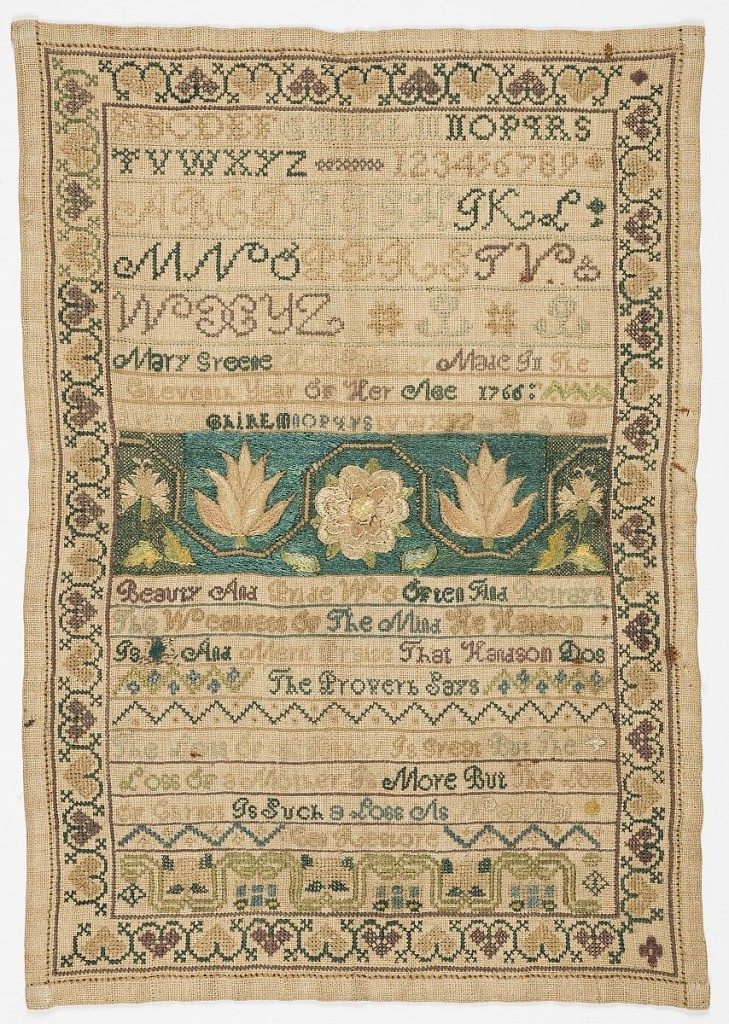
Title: Sampler
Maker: Mary Greene, American
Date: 1766
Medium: silk embroidery on linen foundation Technique: embroidered in cross, satin, stem and back stitches on plain weave foundation
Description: A wide floral border with a dark blue ground divides the sampler in two. Above, alphabets, numerals and an inscription:

Mary Green Her Sampler Made in the Eleventh Year of Her Age 1766

Below, a verse:

Beauty and Pride We Often Find
Betrays the weakness of the Mind
He hansom [sic] is and merist prais [sic]
That Handsom dos the proverb Says

The loss of a father is great
But the loss of a Mother is more
But the loss of Christ is such a loss
As no man can restore.

Surrounded on four sides by a stylized strawberry vine border.